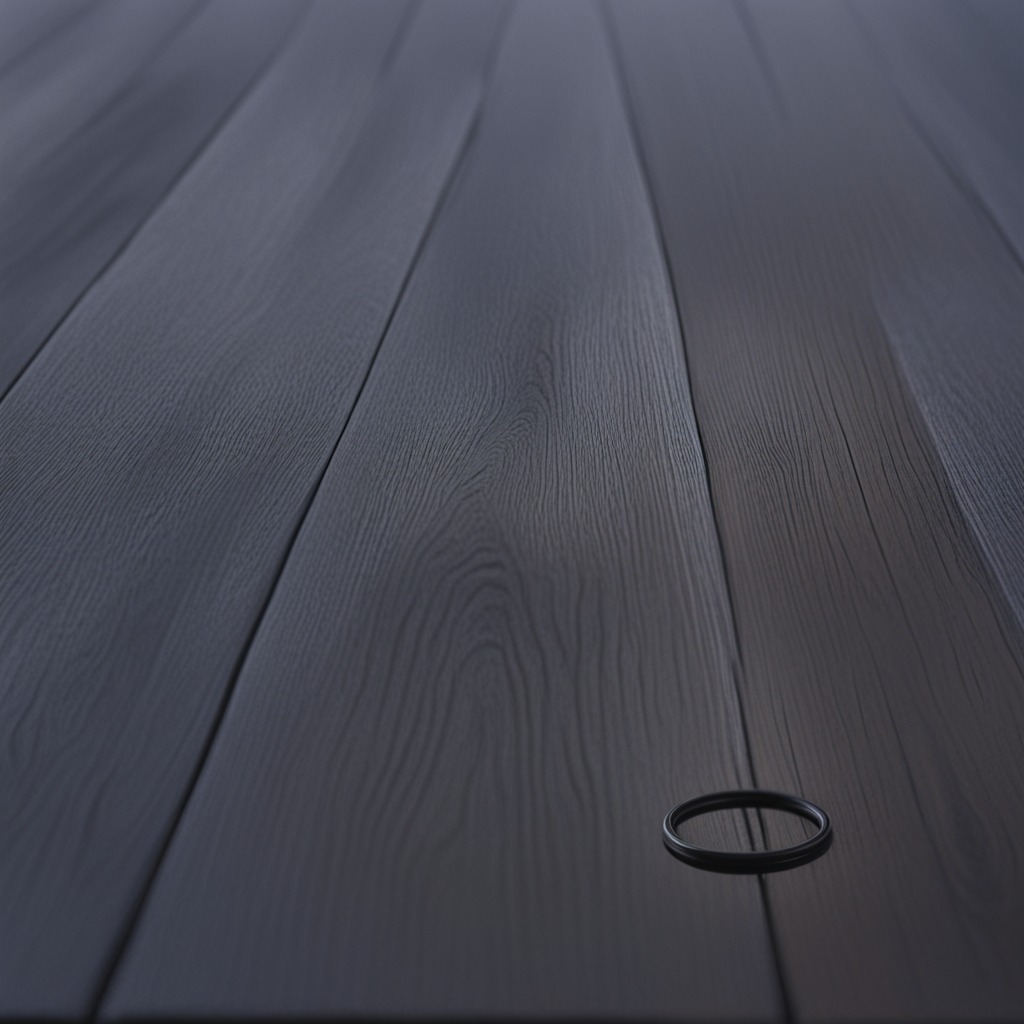
A rubber O-ring is lying on a table in a small garage.